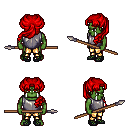
a pixel art fantasy rpg character, male body template, orc, green skin, steel chest armor, gold greaves, red princess hairstyle, ghillies, spear, four views (front, back, left, right), 2x2 character sprite sheet, small pixel art, hard edges, no anti-aliasing